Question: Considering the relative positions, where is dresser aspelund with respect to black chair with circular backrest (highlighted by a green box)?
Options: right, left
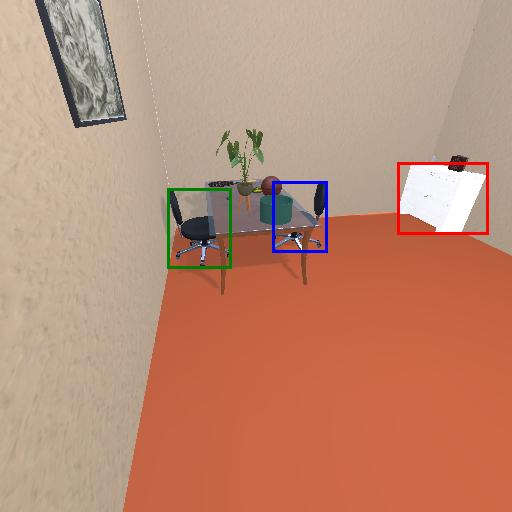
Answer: right